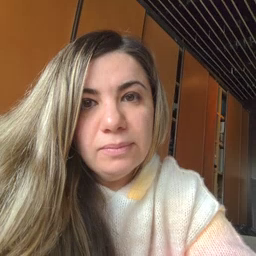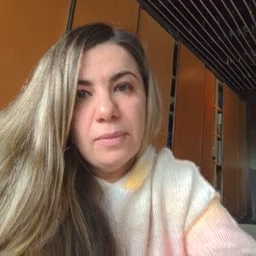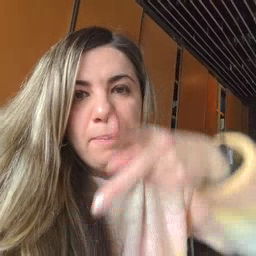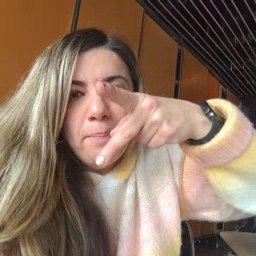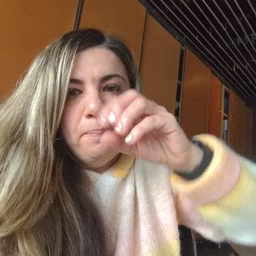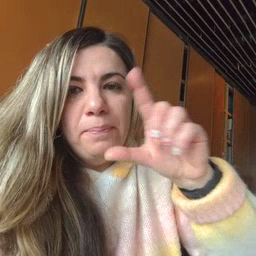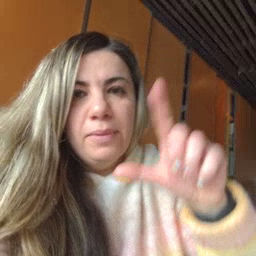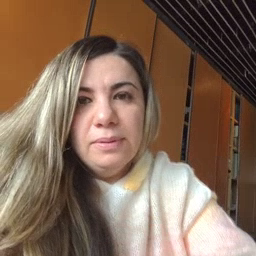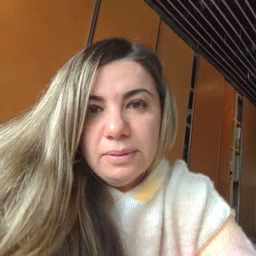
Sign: pool